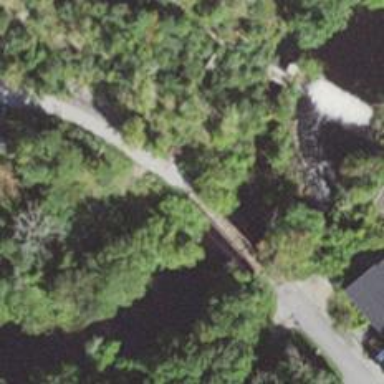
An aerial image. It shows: Footway on bridge.